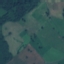
Land use / land cover class: Pasture